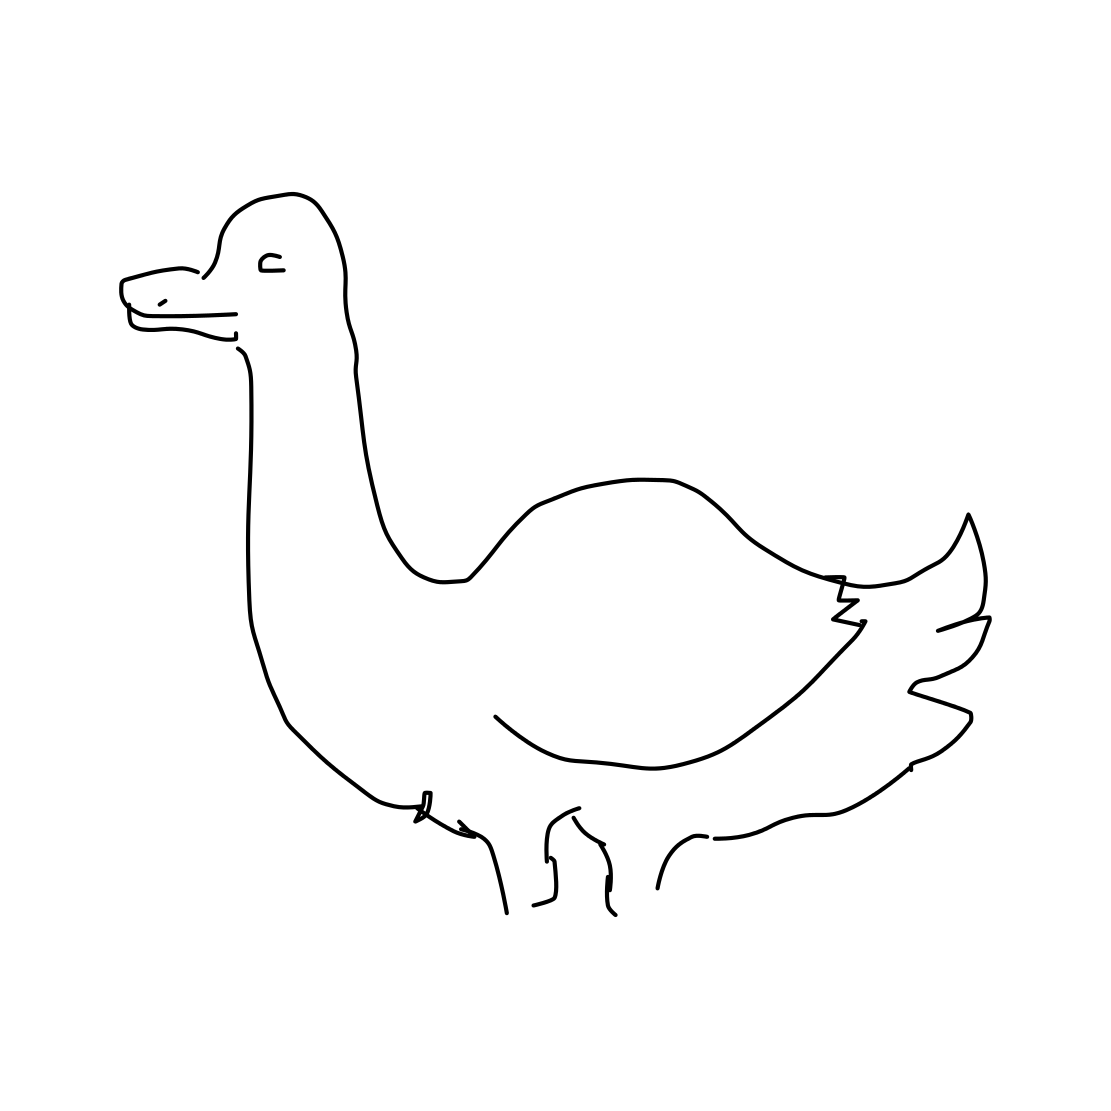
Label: duck